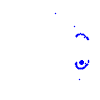
Particle: electron